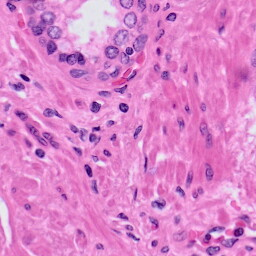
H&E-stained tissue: Prostate